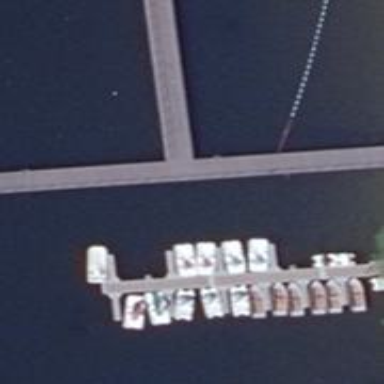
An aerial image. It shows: Man-made pier.